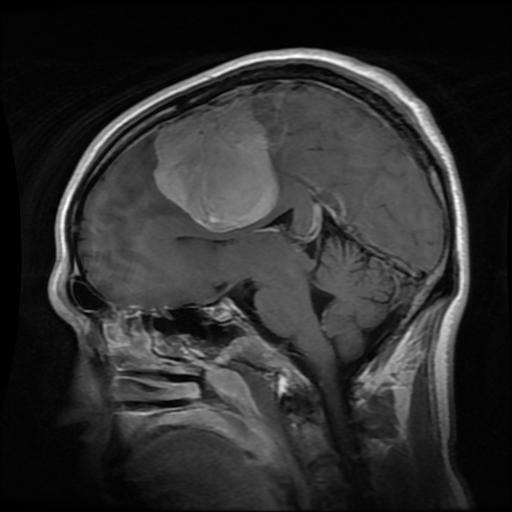
Label: meningioma